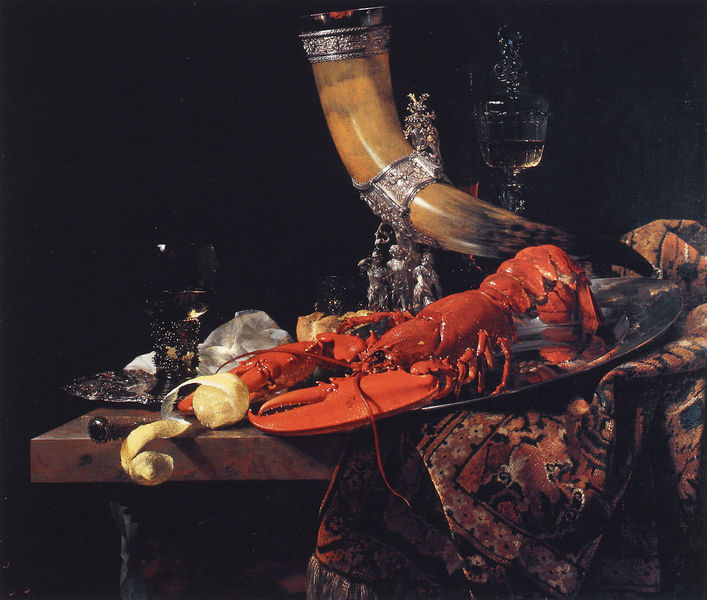
Titel: Trinkhorn mit einem Hummer auf einem Tisch
Künstler: Willem Kalf
Institution: London, National Gallery
Schlagwörter: wasser, braun, glas, licht, marmor, tisch, tische, rot, tuch, muster, ornament, teppich, messer, schale, silber, teller, horn, tischtuch, trinkhorn, fransen, kelch, decke, stilleben, stillleben, figuren, essen, wein, ornamente, deckel, hummer, krabbe, römer, pokal, zitrone, fassung, deckelpokal, zitronenschale, himmer, speise, humer, polkal, tabeltt, nuppenbecher